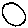
Label: circle